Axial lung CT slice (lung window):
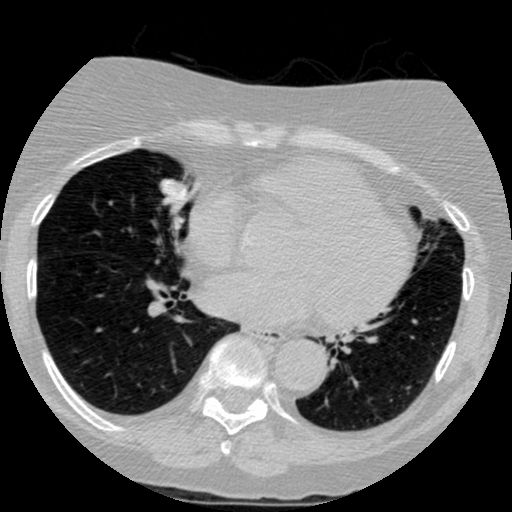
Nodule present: yes
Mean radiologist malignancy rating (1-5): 3.25